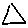
Label: triangle